Question: I'm rendering a json object in angular inside of a . How can I remove the extra spaces before and after the output? Right now, it looks like this:

I want it to look like:
Js: '$scope.someObj = { hello: 'world' };'
Html: '<pre>{{someObj | json}}</pre>'
Live example: <URL>
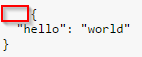
Answer: This is coming from the indentation of the '<pre>' element. You will just have to remove that spacing:
'''
<pre>{{someObj | json}}</pre>
'''
vs.
'''
<pre>
{{someObj | json}}
</pre>
'''